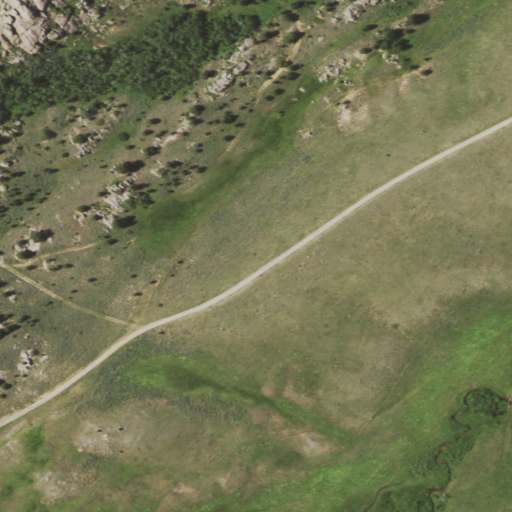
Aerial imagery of plain(s) in Wyoming named Morrison Park containing grassland, shrub, evergreen forest, and woody wetlands